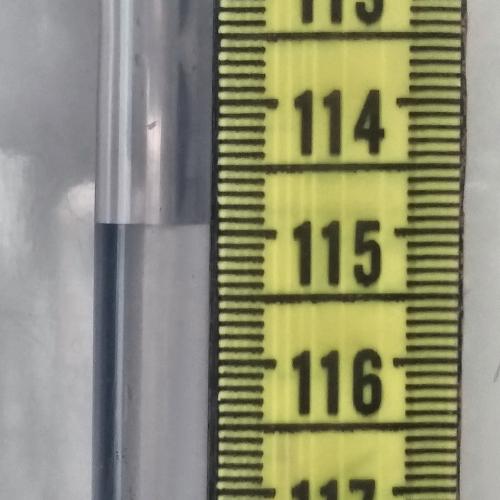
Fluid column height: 114.9 cm